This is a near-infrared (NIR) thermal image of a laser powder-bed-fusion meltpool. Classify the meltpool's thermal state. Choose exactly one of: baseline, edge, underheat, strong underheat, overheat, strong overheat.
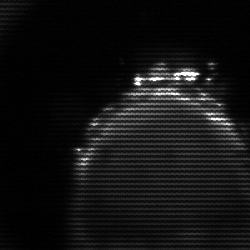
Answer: edge